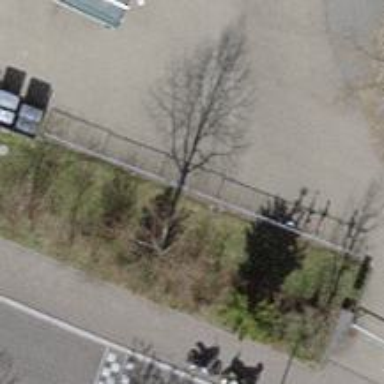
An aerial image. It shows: Bicycle parking area.